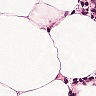
Metastatic tissue present: yes